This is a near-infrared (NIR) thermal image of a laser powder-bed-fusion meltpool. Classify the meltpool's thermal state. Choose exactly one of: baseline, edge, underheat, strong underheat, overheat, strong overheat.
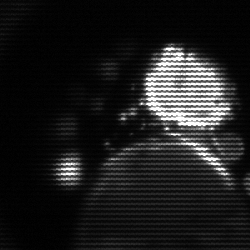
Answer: baseline